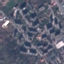
Land use / land cover: Residential